Question: I have been following the example of making a class in Pharo from the following link:
<URL>
It is the example of making a Dog and a Hyena class. First I created a package called TestC and in the Instance class I have made the following:
<URL>
<URL>
For what I know, and correct me if I am wrong, the instance side is where I create the methods that will work when I instantiate an object while the class side it does not need an object to be created to function; just like a static method class in Java.
The that I have at this point is why after Accepting the Changes it stills appear the ! symbol in the left part of my classes?
According to the tutorial then I should put the following code:
'''
Dog class
instanceVariableNames: 'count'
'''
Now I did not where to put it, on the instance side or in the class side, I decided to put it on the instance side the following:
<URL>
and the last methods that I have are the following, I put them on the class side:

<URL>
<URL>
<URL>
I have tested the classes in the Transcript with the following code:
'''
aDog := Dog new.
Dog count.
bDog := Dog new.
Dog count.
'''
and it works, but I would like to know if I made the right decision to put those methods in the class side (), and if its right could anybody give me an example of a method to put in the instance side in this example?
Thanks
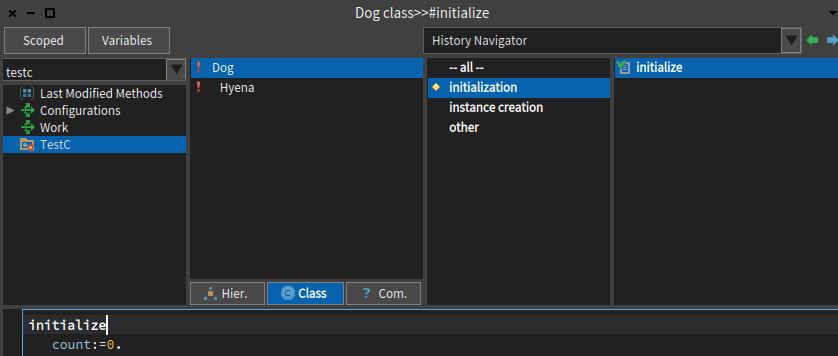
Answer: The exclamation mark '!' in front of the class is an invitation to click on it. In this case it will remind you that classes are supposed to have comments (for the sake of documentation).
Every class defines both the shape (or structure) and the behavior of its instances. The shape is given by the instance variables in the class creation message, such as
'''
Object subclass: #Dog
instanceVariableNames: 'name breed birthdate'
classVariableNames: ''
package: 'TestC'
'''
For the behavior you create methods in the instance side of the class
'''
breed: aString
breed := aString
'''
With this you have a full functional object
'''
dog := Dog new.
dog name: 'Taylor'; breed: 'Great Dane'
'''
However, classes are objects too. So, they may have their own shape. To add an instance variable to a class's shape you send the message:
'''
Dog class instaceVariableNames: 'count'
'''
Note that the receiver of this message is the class of the 'Dog' class (a 'Metaclass'), which makes sense because it is classes who shape their instances.
In your example, every time you create a new (instance of) 'Dog' the 'count' ivar of the 'Dog' class will increase by 1. This could serve the propose of keeping track of how many instances of 'Dog' have been created so far. These instances, however, will remain unaware of this fact.
Yes, the ivar 'count' and the methods to 'initialize', 'increment' and 'retrieve' it belong in the class side. Why? Because they are intended to keep track of the number of instances your class has created. Whether this is useful or not, is a different question; the fact is that they would have made no sense in the instance side (after all, lucky dogs live exciting lives without ever counting anything.)